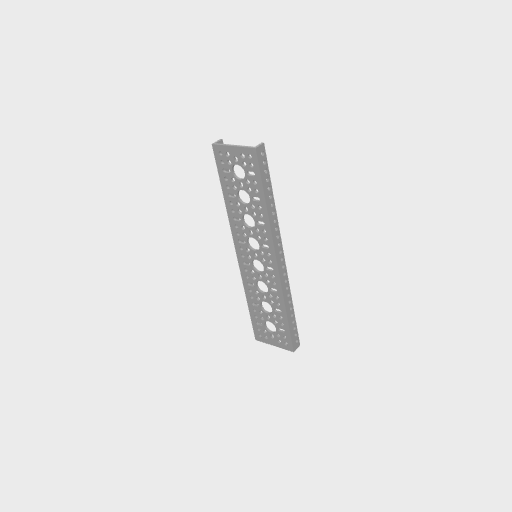
Part: LowSideUChannel8H